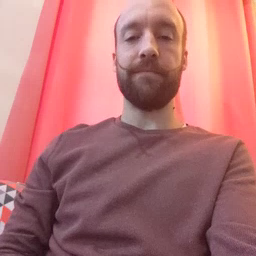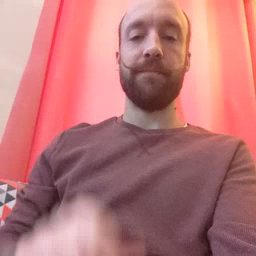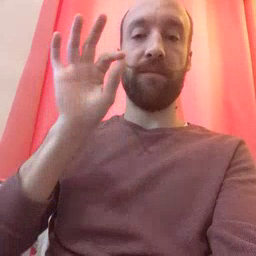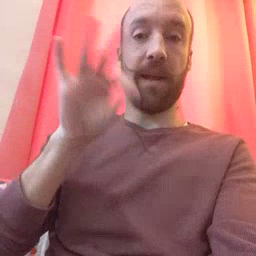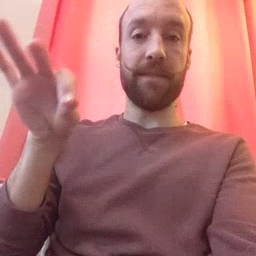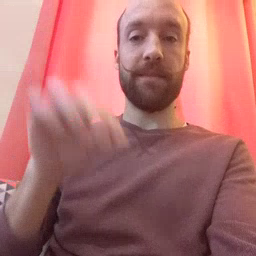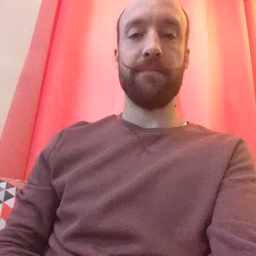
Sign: frenchfries